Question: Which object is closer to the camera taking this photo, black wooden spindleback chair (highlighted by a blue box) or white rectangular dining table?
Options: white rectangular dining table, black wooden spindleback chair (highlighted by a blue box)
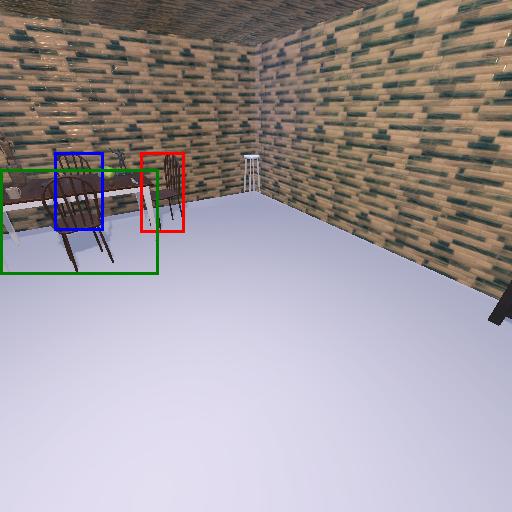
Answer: white rectangular dining table